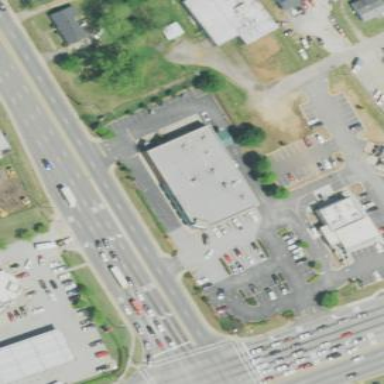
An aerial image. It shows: Building.